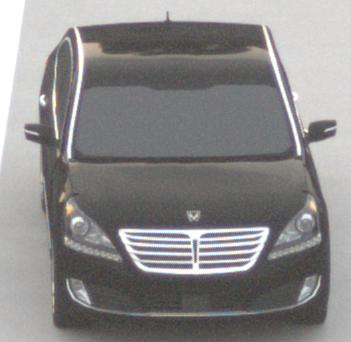
Make: Hyundai
Model: Equus
Detailed model: Gen. 2 VI
Model produced from: 2009
Model produced until: 2016
Doors: 4
Color: black
Road condition: dry road
Daytime: sunrise or sunset
Contrast: low contrast